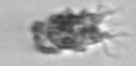
Label: Tintinnopsis